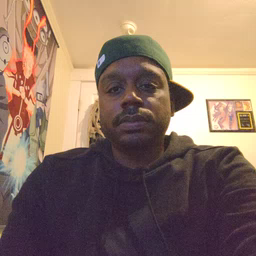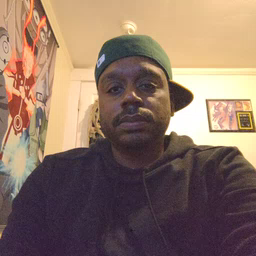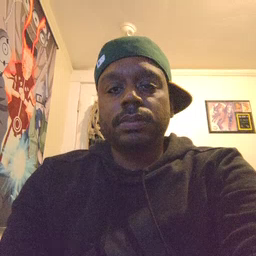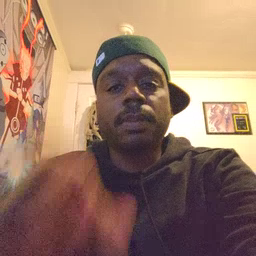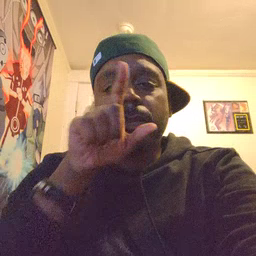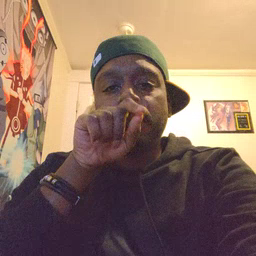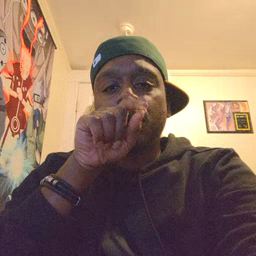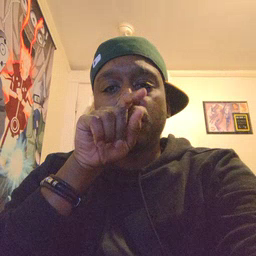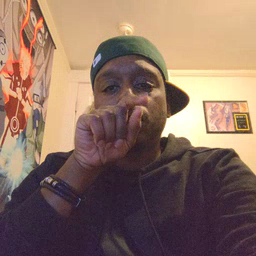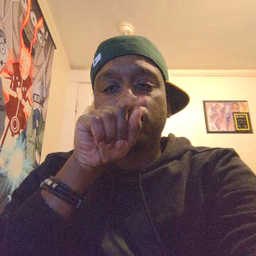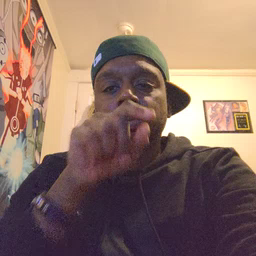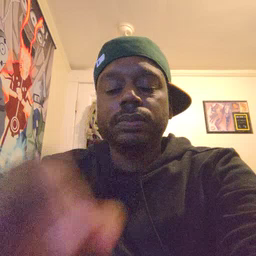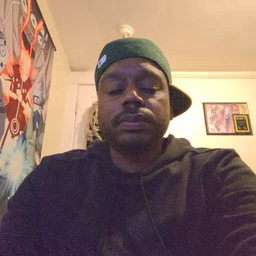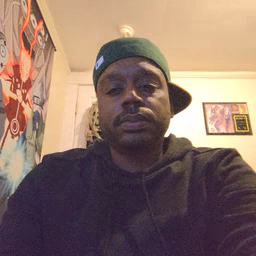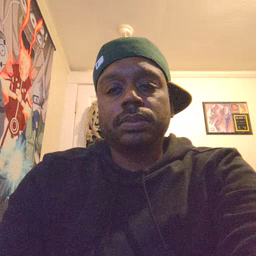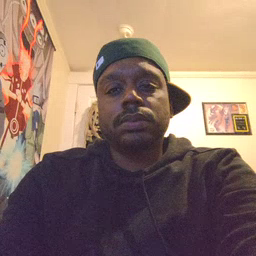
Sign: bird